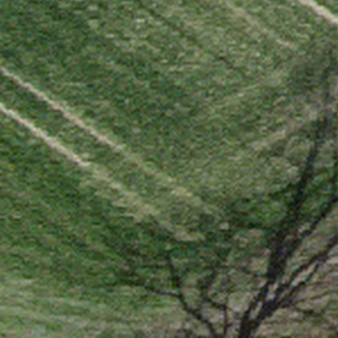
Label: other